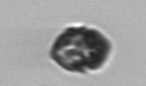
Label: Kryptoperidinium_triquetrum